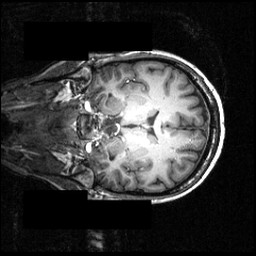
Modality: T1w
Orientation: coronal
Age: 26
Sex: female
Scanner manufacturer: siemens
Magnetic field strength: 3.951 T
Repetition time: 1.5 s
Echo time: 0.00335 s